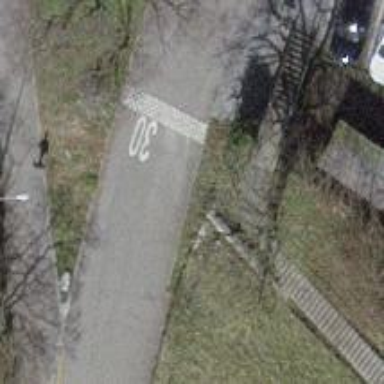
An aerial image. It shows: Set of concrete steps.